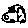
Label: car